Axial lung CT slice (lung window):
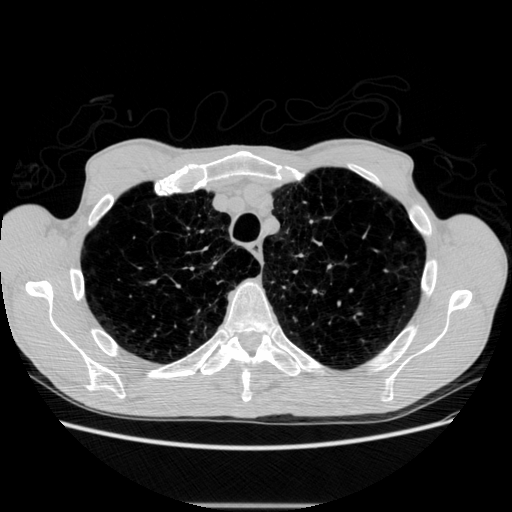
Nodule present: no